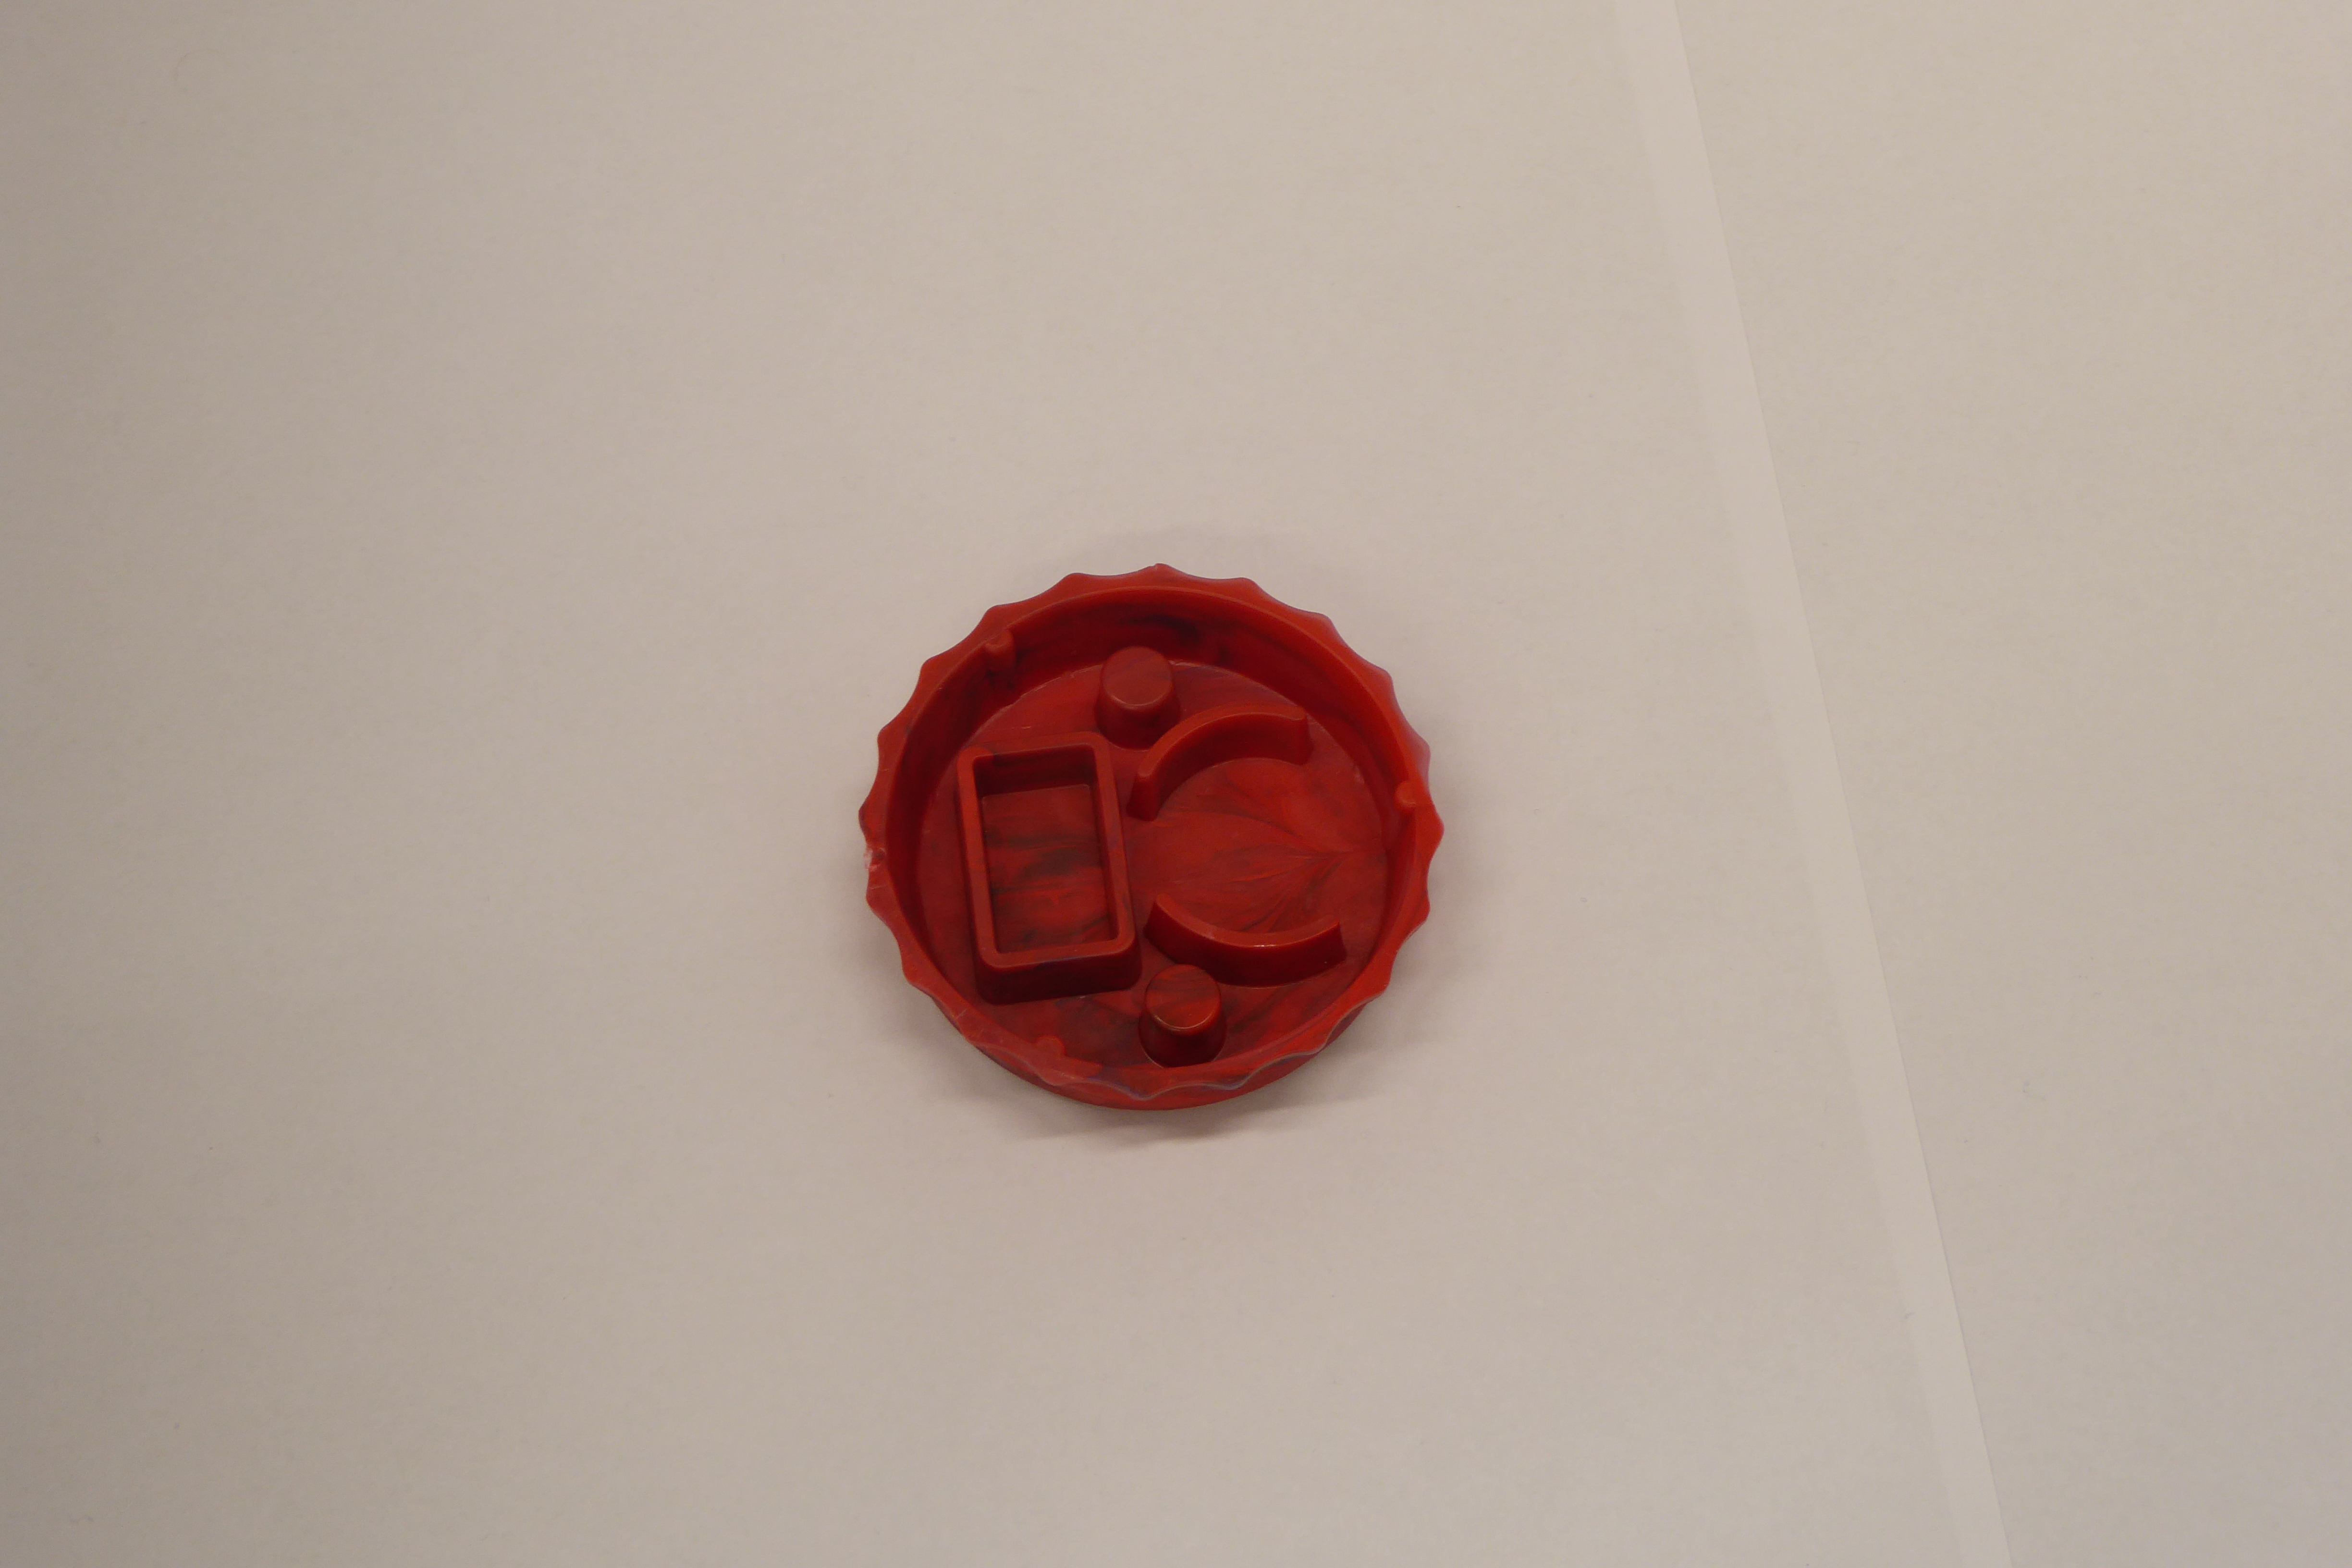
Label: Bottle Opener - Cover